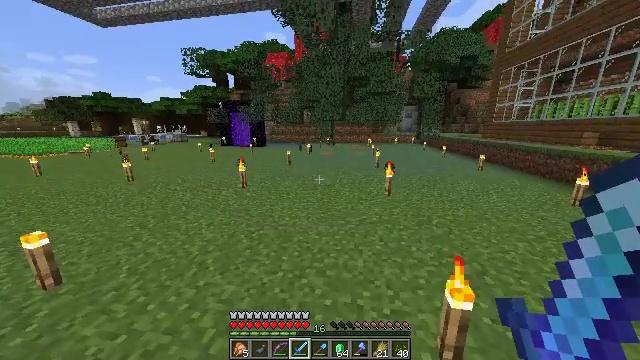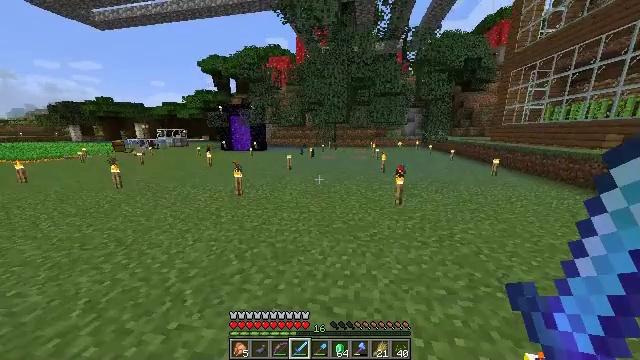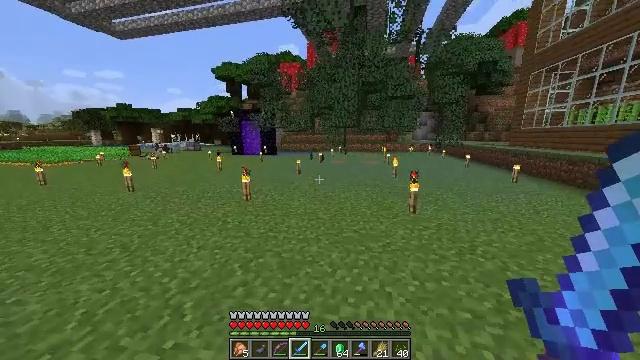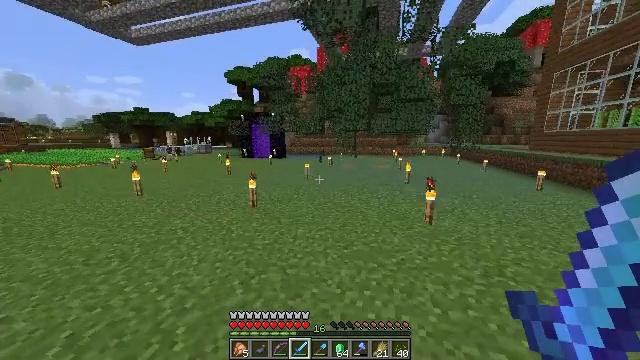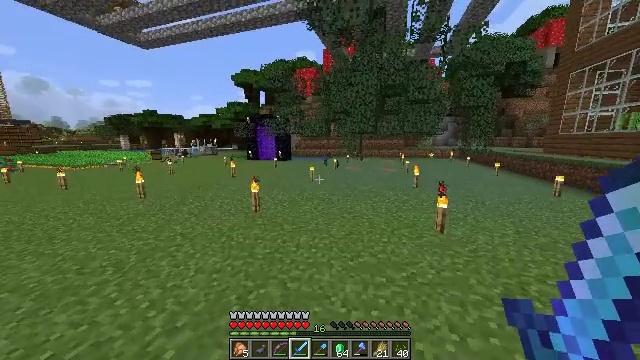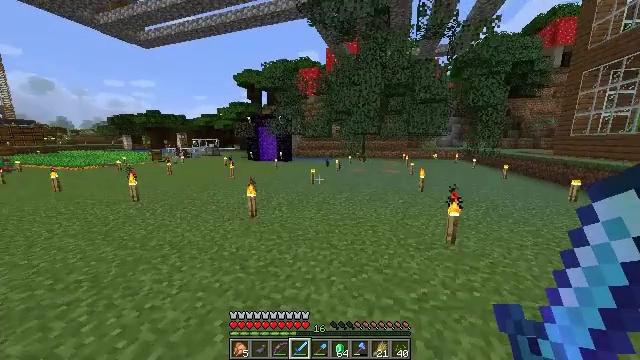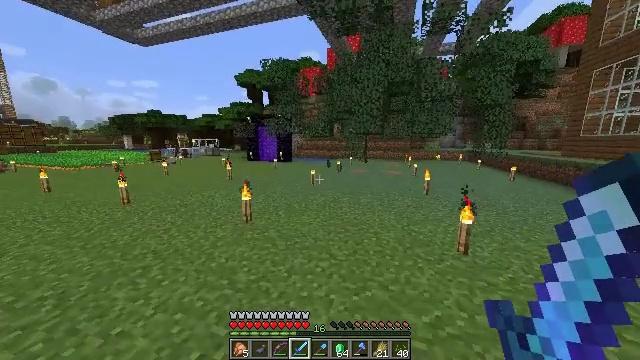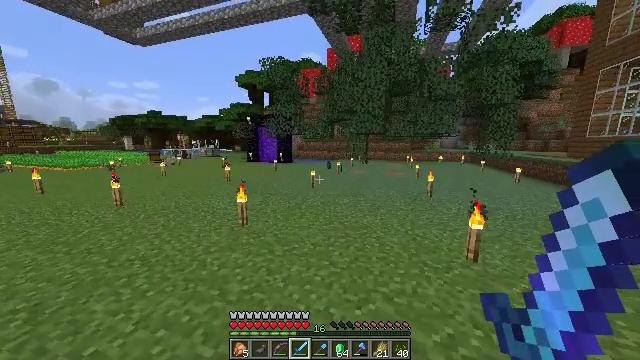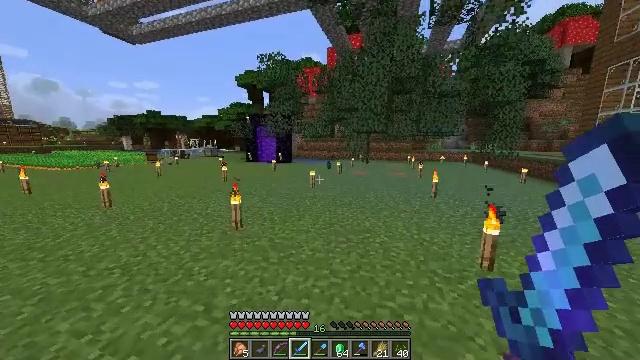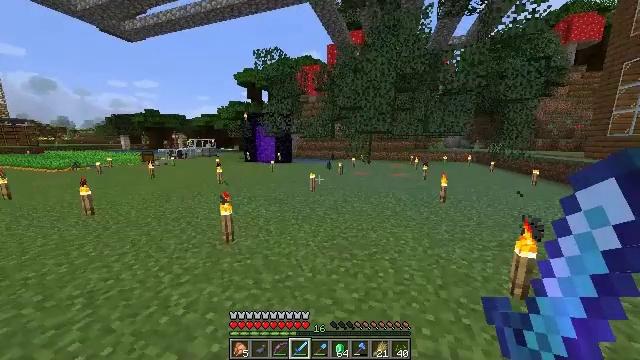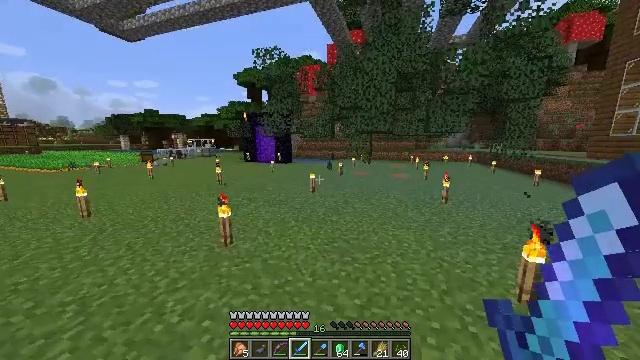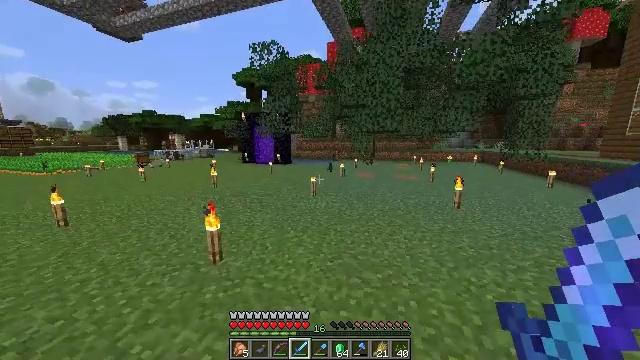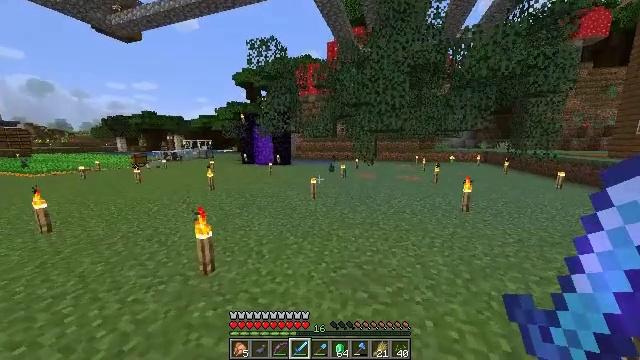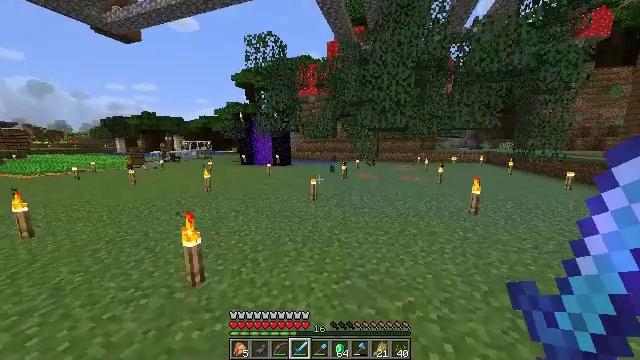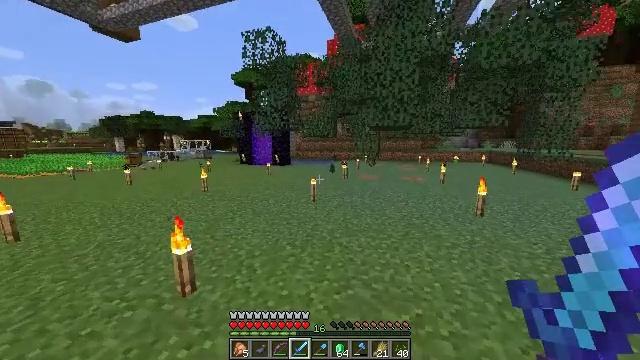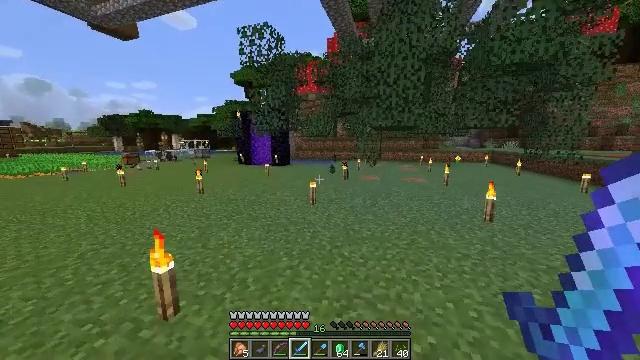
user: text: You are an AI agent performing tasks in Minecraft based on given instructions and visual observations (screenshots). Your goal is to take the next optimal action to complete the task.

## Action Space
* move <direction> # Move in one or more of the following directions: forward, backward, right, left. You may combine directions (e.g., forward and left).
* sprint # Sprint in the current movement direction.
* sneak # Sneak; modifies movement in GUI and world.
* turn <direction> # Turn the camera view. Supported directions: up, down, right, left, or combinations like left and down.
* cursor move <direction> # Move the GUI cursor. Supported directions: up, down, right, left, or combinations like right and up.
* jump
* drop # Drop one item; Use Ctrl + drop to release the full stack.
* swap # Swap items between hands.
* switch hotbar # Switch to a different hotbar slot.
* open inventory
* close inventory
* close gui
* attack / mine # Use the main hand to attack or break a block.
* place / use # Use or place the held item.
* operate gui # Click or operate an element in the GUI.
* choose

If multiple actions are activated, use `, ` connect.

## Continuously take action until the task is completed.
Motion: motion action
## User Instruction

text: Punch the spruce leaves to get saplings.
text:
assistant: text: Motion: move forward, sprint
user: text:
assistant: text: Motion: move forward, sprint, turn left and up
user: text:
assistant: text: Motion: move forward, sprint, turn left
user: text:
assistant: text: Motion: move forward, turn left
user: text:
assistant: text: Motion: move forward
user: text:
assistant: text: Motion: move forward
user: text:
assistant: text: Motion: move forward, sprint
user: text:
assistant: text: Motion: move forward, sprint
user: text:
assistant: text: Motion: move forward, sprint
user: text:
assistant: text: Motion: move forward
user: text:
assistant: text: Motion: move forward
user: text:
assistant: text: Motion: move forward
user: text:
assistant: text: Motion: move forward
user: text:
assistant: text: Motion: move forward
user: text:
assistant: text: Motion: move forward
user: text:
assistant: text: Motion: move forward
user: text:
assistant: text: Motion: move forward
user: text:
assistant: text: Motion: move forward
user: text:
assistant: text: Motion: move forward
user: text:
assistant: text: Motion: move forward, turn right
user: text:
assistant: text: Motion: move forward
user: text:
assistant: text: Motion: move forward
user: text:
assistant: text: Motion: move forward
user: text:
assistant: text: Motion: move forward
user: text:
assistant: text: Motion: move forward
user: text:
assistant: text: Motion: move forward
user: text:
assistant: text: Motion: move forward
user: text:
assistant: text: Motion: move forward
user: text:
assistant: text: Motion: move forward
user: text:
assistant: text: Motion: move forward, sprint